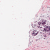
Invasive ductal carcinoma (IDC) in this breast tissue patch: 0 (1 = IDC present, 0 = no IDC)